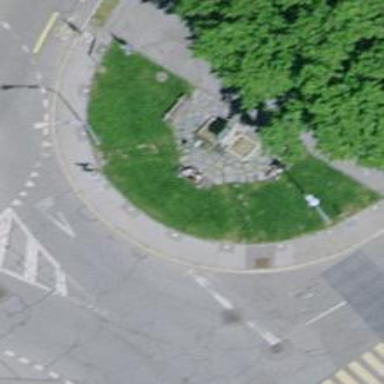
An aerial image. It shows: Beautiful fountain.